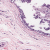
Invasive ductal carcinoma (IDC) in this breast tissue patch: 0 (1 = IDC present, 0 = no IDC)